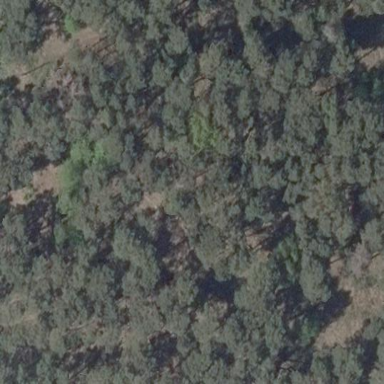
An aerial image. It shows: Forest area.